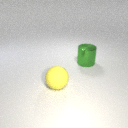
large green metal cylinder behind large yellow rubber sphere